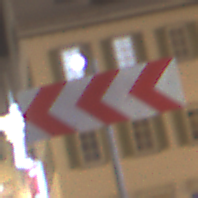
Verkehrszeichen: RichtungstafelnInKurvenGrossRechts
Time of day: Night
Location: Outdoor (Urban)
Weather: Overcast
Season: Winter
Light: Artificial